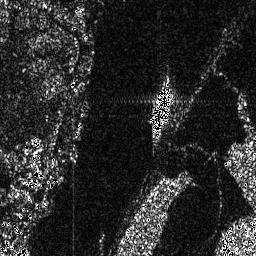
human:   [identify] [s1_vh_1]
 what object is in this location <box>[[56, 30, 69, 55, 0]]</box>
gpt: <ref>1 large ship at the center</ref>